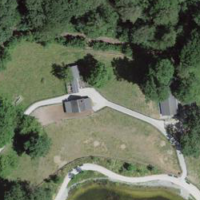
EUNIS habitat code: 55
Species observed at this site:
Cynosurus cristatus
Campanula glomerata
Mergus merganser
Holcus lanatus
Galeopsis tetrahit
Trifolium pratense